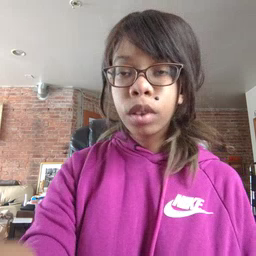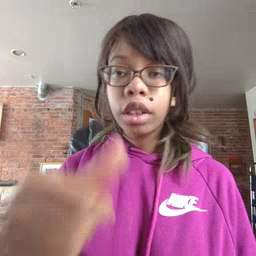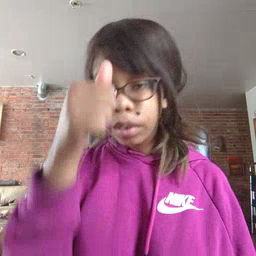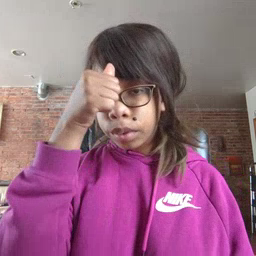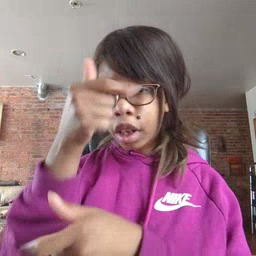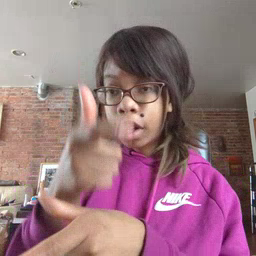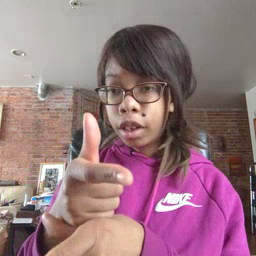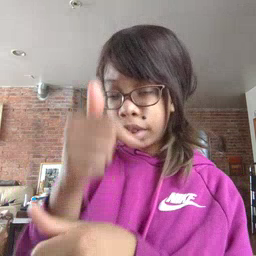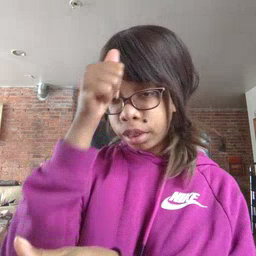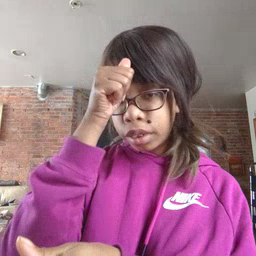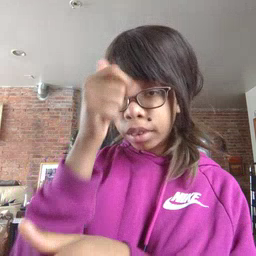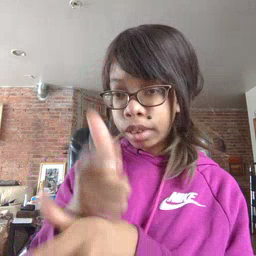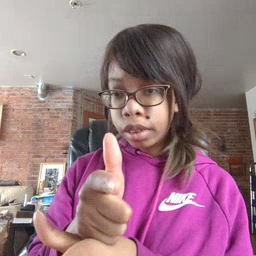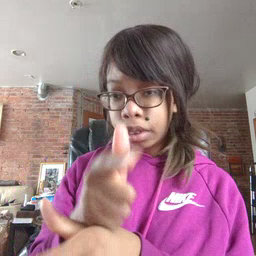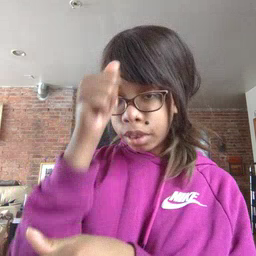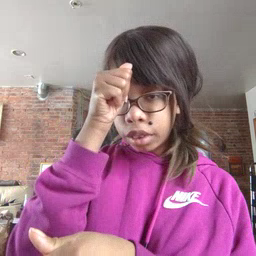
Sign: brother